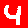
Digit: 4